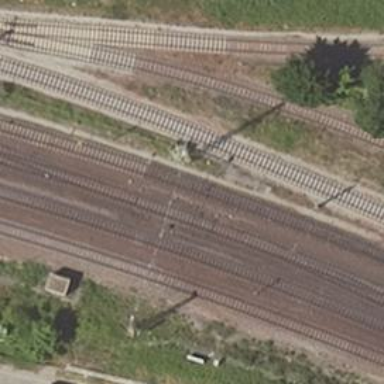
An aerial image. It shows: Milestone along the railway with catenary mast.